The image is the raw time-domain waveform of a rolling-element bearing's vibration signal. What is the most likely bearing condition (normal, inner_race, outer_race, ball)?
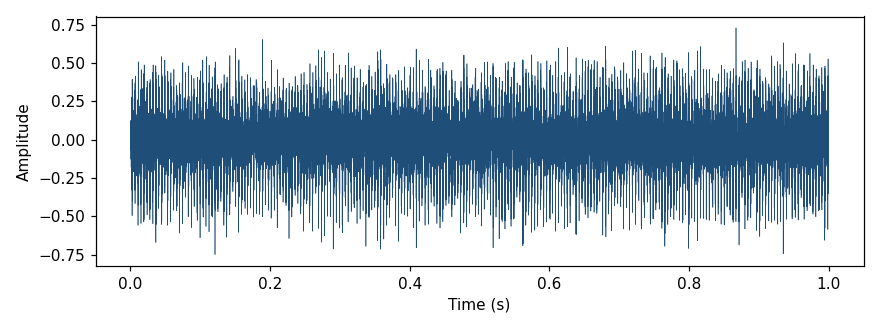
Answer: outer_race